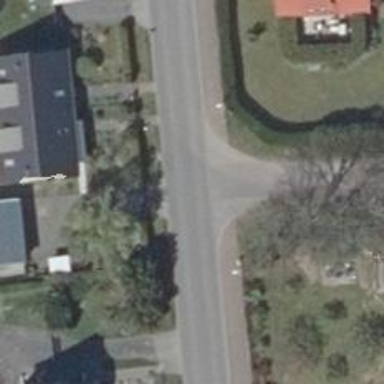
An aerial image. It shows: Residential road with asphalt surface and sidewalk on the left.